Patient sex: M
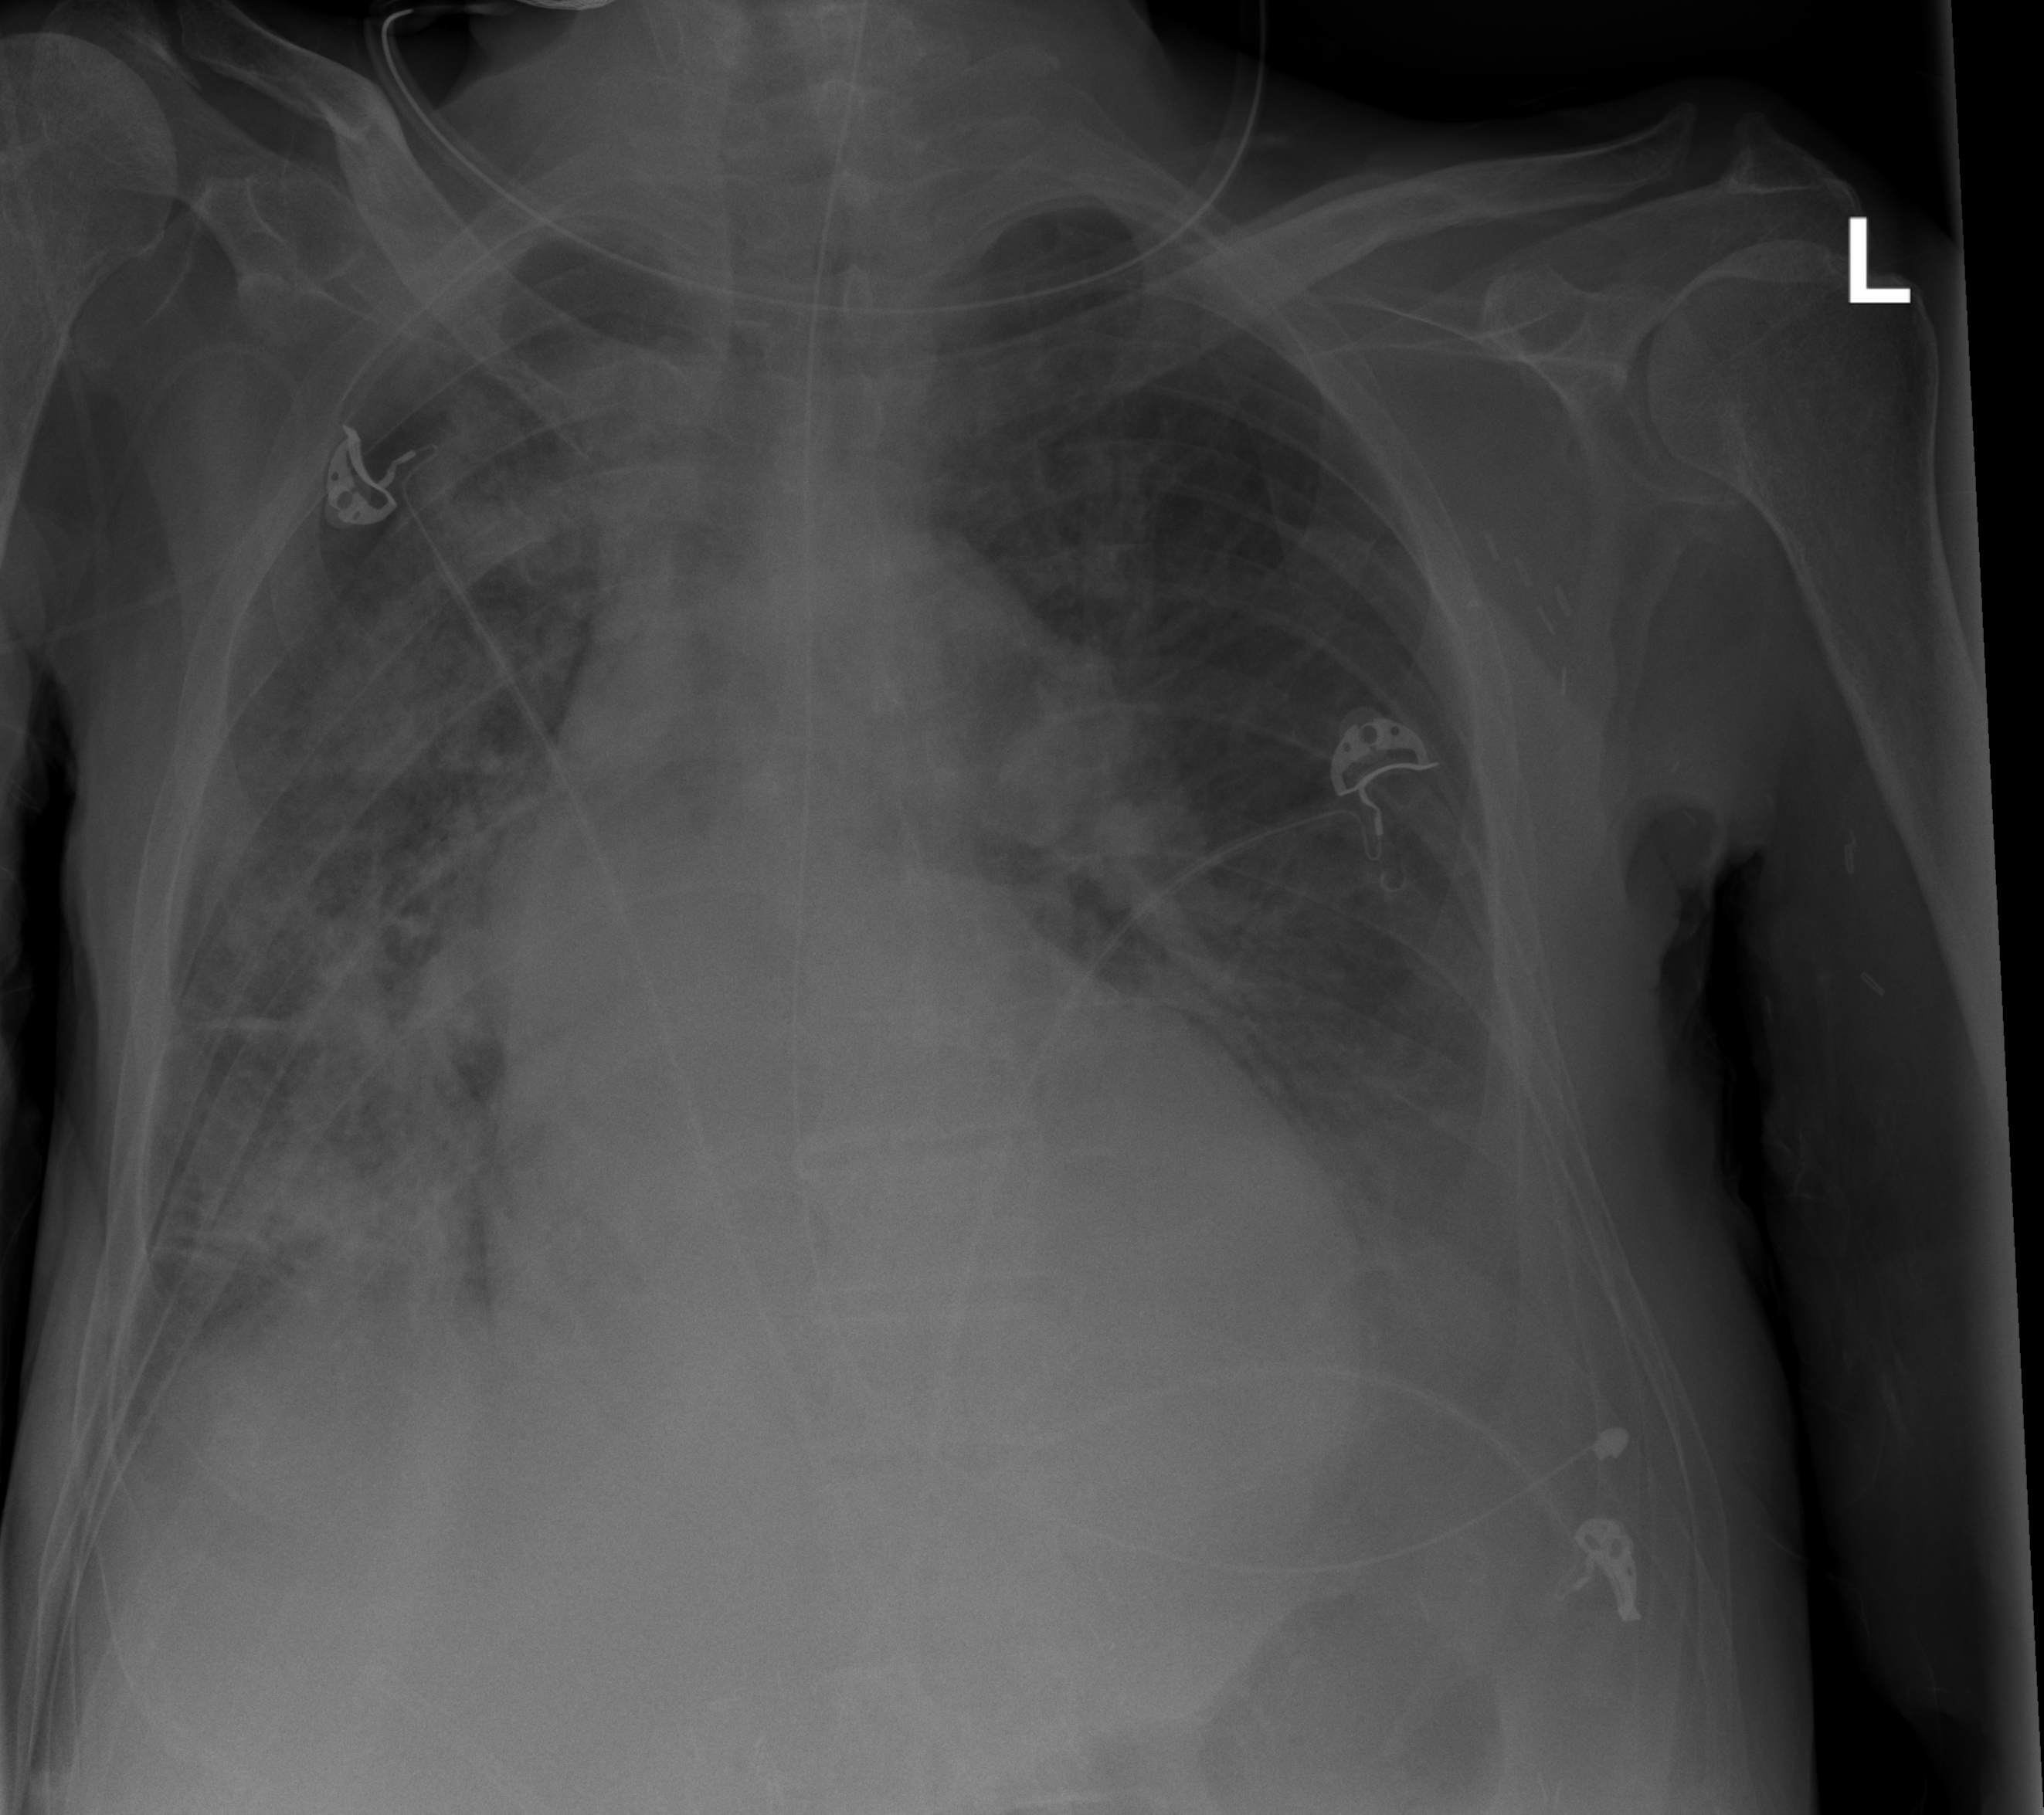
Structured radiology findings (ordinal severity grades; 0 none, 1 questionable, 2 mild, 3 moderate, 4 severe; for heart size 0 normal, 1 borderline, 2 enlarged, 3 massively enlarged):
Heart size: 2
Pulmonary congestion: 2
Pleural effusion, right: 2
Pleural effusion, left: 2
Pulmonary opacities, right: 3
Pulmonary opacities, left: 2
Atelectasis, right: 2
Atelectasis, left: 2